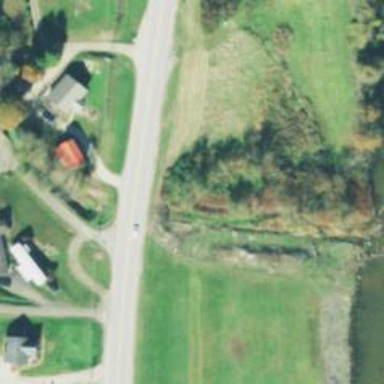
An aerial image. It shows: Culvert tunnel.